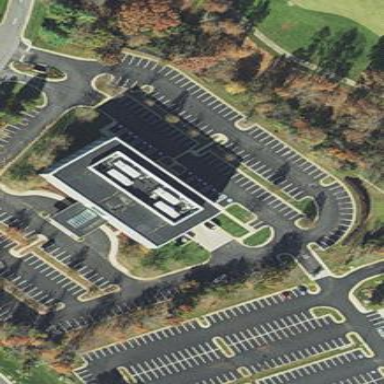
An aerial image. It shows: Office building serving as clinic. This healthcare facility offers clinic services.